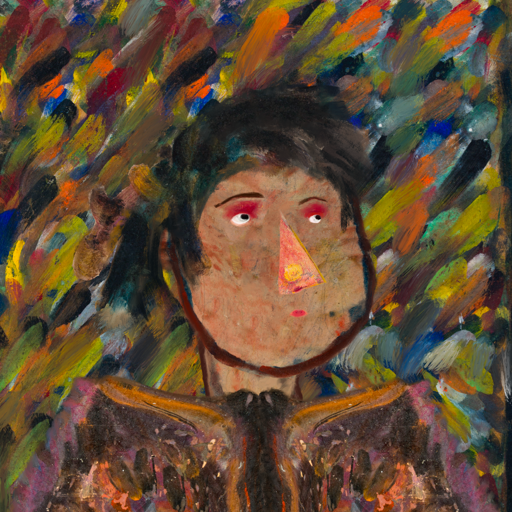
Background: An_Impression, Head And Neck Side: Orphan, Face Side: Irani, Bust: Gypsy_Queen, Hair Side: Pipe, Head Accessory: Blank, Second Necklace: Blank, Necklace: Blank, Baby: Blank